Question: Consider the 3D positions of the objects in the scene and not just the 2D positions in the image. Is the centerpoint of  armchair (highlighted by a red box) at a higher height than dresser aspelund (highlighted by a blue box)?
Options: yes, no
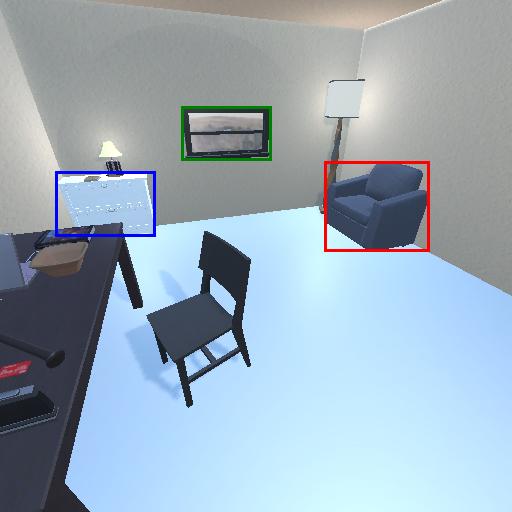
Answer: yes